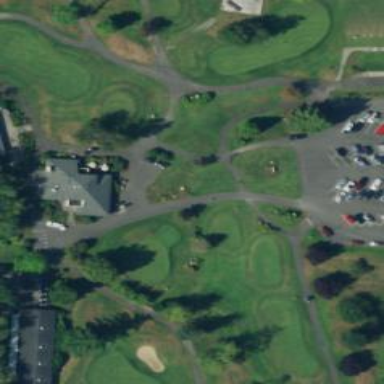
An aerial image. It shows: Footway that serves as golf path.